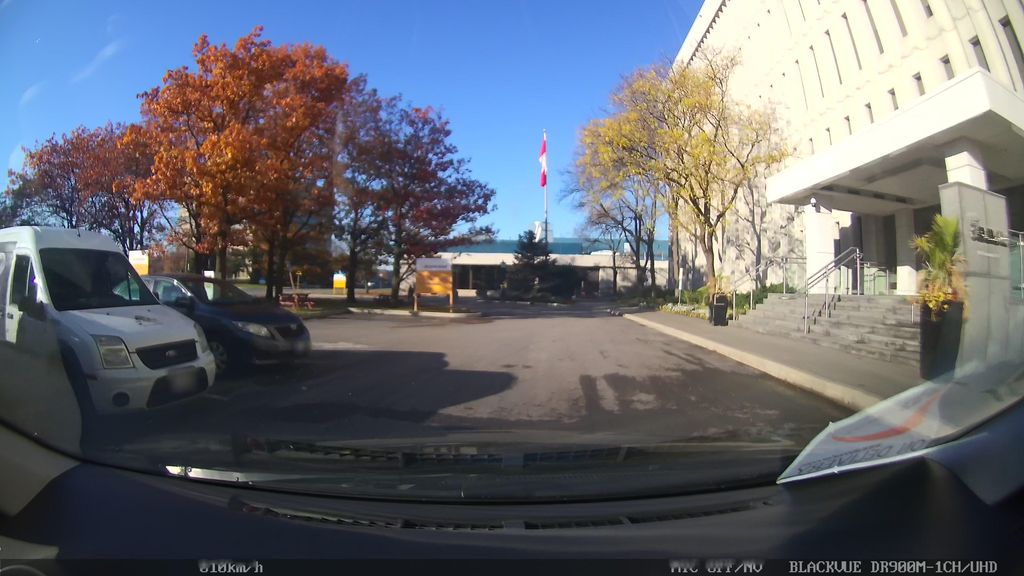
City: toronto